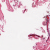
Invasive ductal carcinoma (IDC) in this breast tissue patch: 0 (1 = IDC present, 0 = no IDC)